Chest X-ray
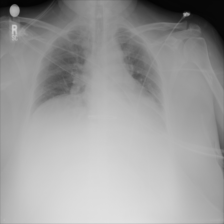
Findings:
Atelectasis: negative
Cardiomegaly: negative
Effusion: negative
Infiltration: negative
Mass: negative
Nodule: negative
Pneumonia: negative
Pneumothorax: negative
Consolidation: negative
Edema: negative
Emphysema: negative
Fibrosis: negative
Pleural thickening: negative
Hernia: negative